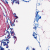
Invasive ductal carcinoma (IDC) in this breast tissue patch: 0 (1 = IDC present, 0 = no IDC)